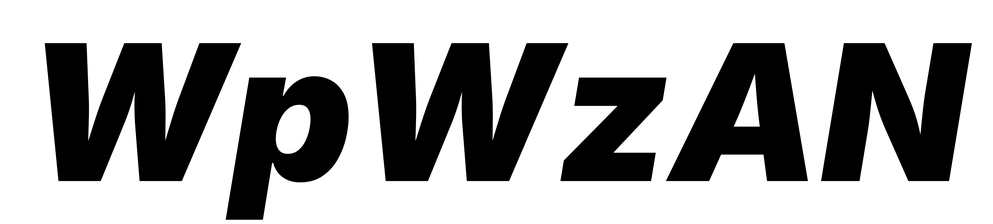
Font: Inter-Italic_Black_Italic